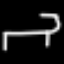
Label: bed